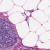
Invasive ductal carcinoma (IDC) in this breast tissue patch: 0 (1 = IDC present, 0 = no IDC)